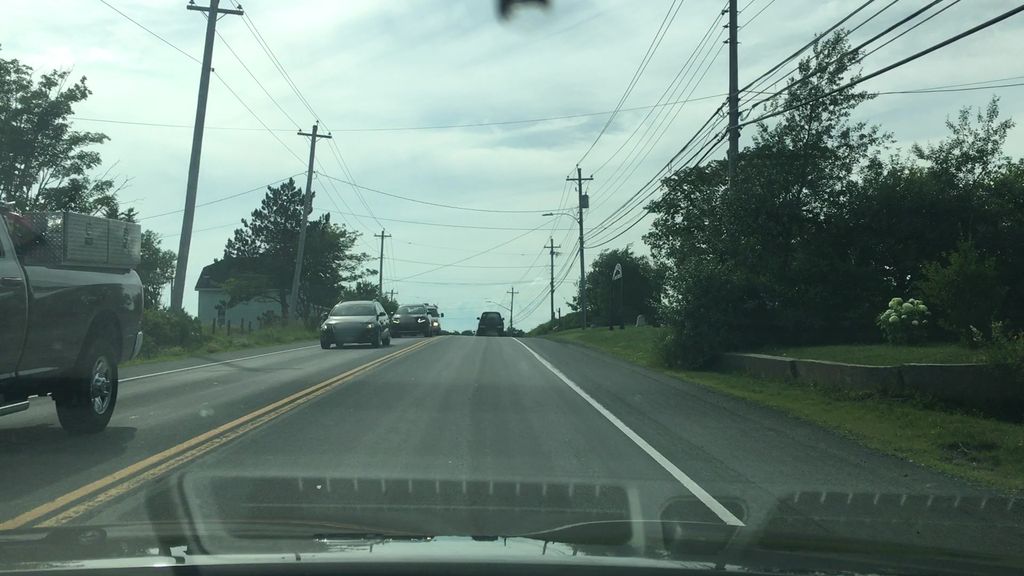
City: halifax